Field crop: maize
Growth stage: 2
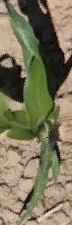
Species: maize